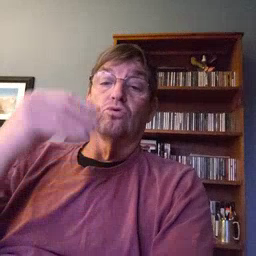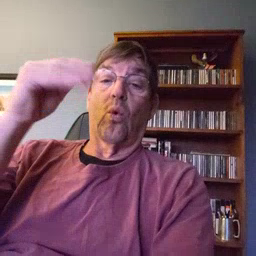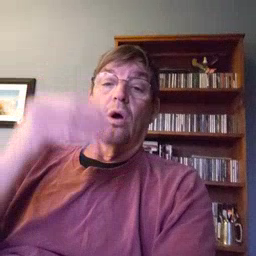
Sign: store